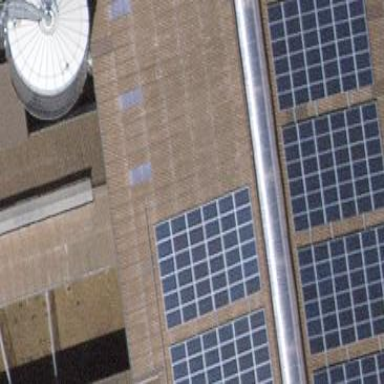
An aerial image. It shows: Solar power generator utilizing photovoltaic technology with solar photovoltaic panels.